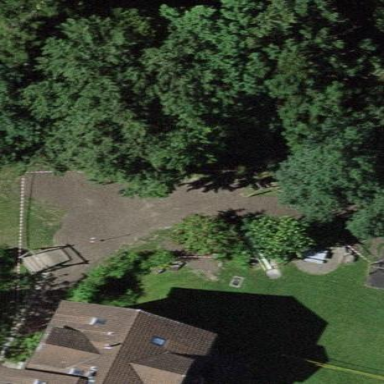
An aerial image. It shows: Playground area for leisure land.